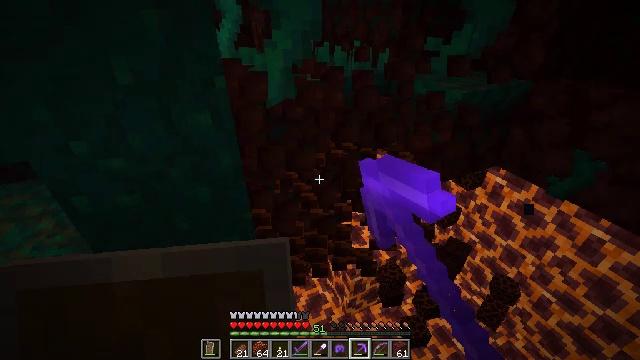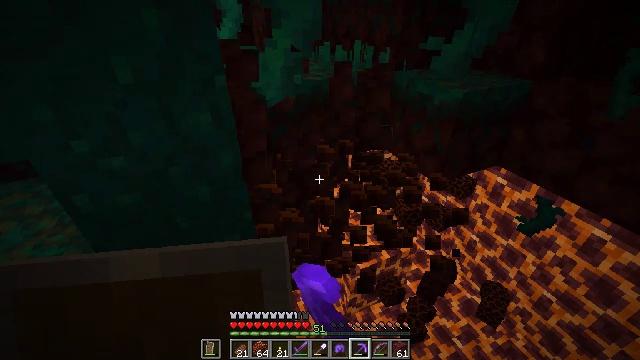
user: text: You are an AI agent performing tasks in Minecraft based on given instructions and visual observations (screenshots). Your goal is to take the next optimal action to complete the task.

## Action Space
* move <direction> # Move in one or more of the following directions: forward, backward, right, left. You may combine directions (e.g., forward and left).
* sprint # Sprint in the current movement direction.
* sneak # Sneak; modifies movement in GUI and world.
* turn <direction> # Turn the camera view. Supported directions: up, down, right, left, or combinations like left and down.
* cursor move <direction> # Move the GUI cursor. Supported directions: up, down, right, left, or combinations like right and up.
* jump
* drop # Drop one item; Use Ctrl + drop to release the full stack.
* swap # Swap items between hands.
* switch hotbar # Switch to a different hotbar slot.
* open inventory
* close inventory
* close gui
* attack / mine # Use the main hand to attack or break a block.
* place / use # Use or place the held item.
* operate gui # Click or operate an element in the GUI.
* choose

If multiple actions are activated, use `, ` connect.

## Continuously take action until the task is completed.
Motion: motion action
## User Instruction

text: Gather warped nylium from the ground.
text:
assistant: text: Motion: attack / mine
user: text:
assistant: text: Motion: attack / mine